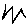
Label: zigzag